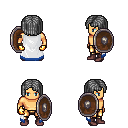
a pixel art fantasy rpg character, male body template, human, tanned skin, white trimmed cape, gold greaves, gray pageboy hairstyle, gold gloves, maroon shoes, shield, four views (front, back, left, right), 2x2 character sprite sheet, small pixel art, hard edges, no anti-aliasing